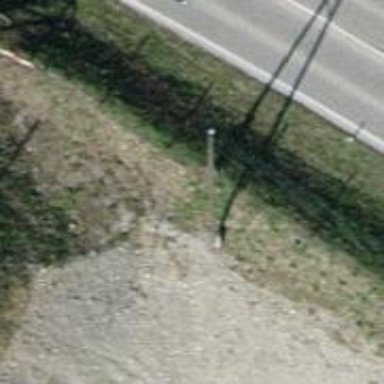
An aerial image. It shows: Straight power pole managing the electricity lines.